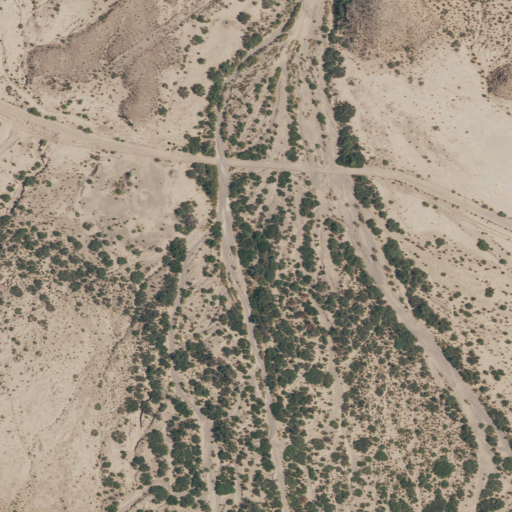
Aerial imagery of valley in Texas named Quitman Arroyo containing shrub, grassland, and barren land